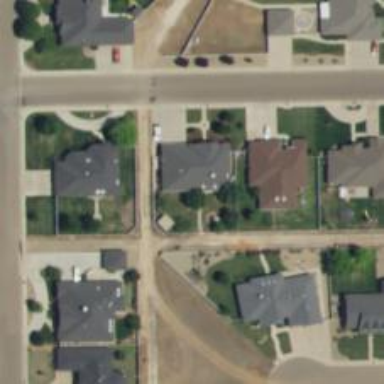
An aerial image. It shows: Alleyway designated as service road.